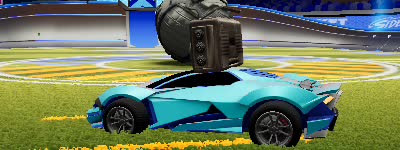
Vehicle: werewolf